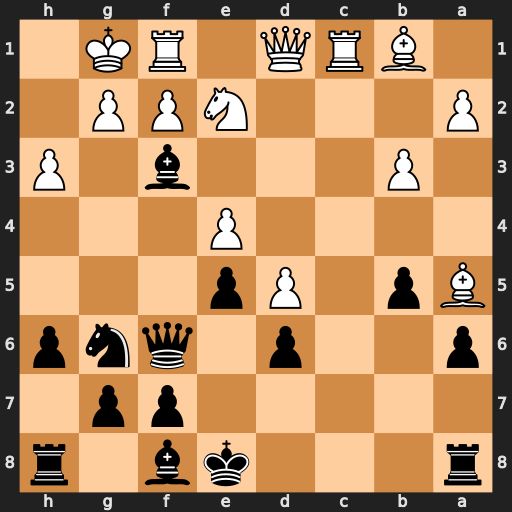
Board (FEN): r3kb1r/5pp1/p2p1qnp/Bp1Pp3/4P3/1P3b1P/P3NPP1/1BRQ1RK1
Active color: b
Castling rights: kq
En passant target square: -
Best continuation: Qg5 g3 Nf4 Nxf4 Bxd1